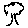
Label: tree